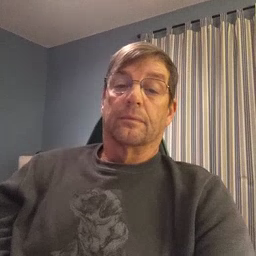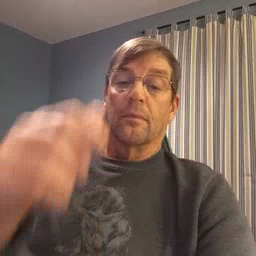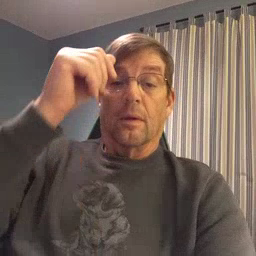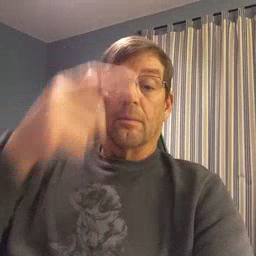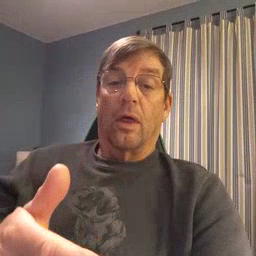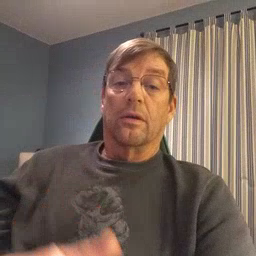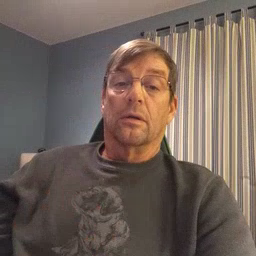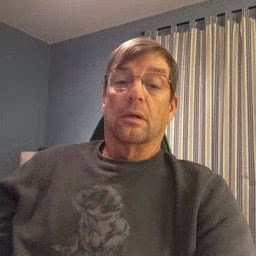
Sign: brother